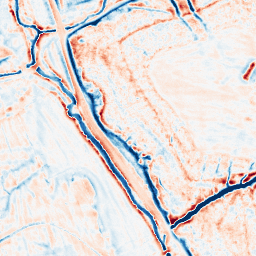
Category: edge_preserving
Decomposition family: bilateral
Decomposition parameters: d: 15
sigma_color: 25
sigma_space: 75
Upsampling method: bspline
Upsampling parameters: scale: 2
Upsampling scale: 2